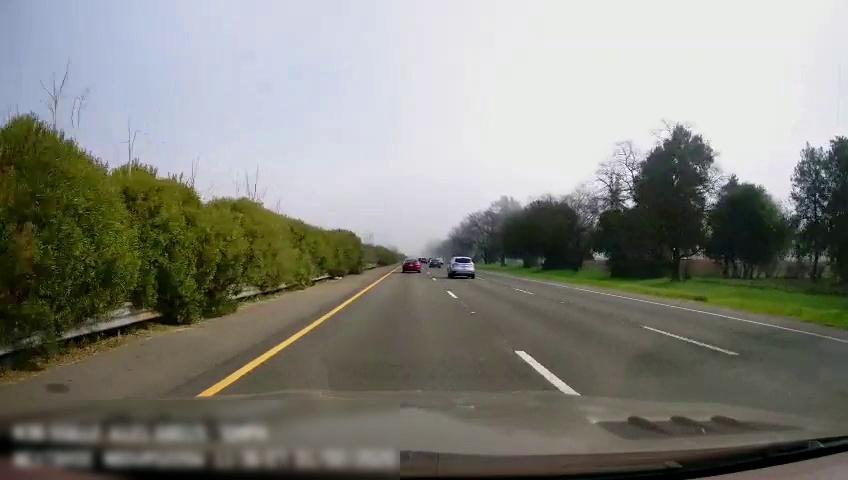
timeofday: Day
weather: Sunny
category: Drivable Space
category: Vehicles | Car
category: Vehicles | SUV
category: Vehicles | Car
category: Lanes | Current Lane
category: Lanes | Current Lane
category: Lanes | Alternate Lane
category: Lanes | Alternate Lane